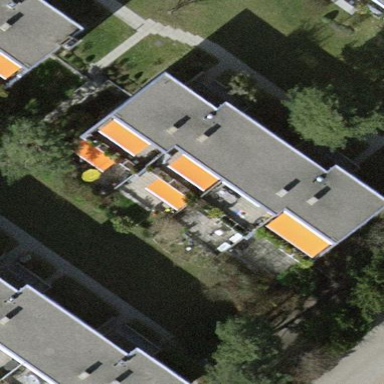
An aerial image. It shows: Building with flat roof.